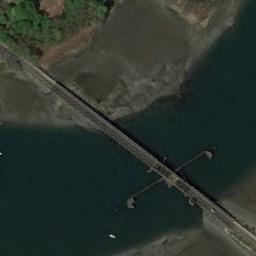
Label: bridge